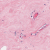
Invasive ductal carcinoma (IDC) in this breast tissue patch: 0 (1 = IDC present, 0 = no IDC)